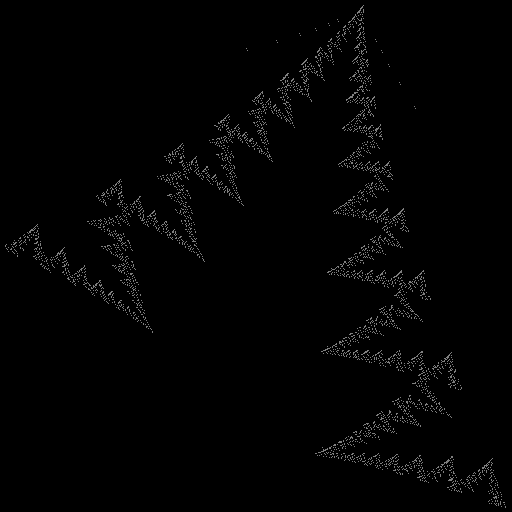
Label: zigzag